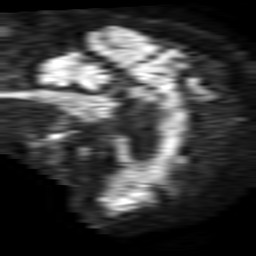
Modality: TRACE
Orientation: sagittal
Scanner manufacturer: philips
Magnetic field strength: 1.5 T
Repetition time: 3.398 s
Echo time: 0.06922 s